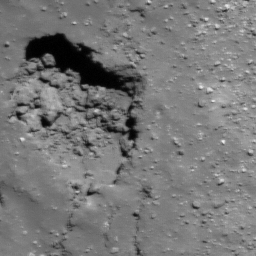
Pit: Tharp 2
Host crater: Tharp
Host type: impact_melt
Lunar coordinates: latitude -30.539, longitude 145.555